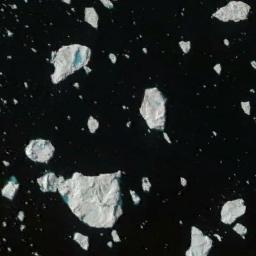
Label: sea_ice